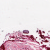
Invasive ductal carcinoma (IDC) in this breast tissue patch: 0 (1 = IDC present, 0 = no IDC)